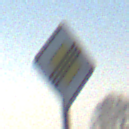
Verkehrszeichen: EndeVorfahrtsstrasse
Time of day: SunriseSunset
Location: Outdoor (Suburban)
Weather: PartlyCloudy
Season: Winter
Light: Natural